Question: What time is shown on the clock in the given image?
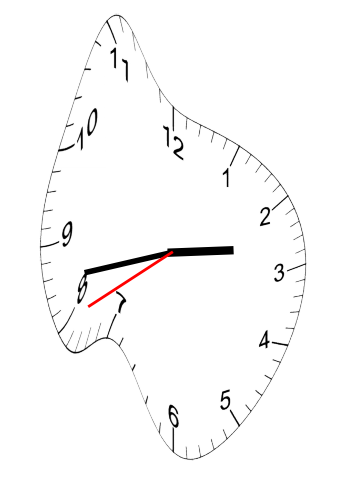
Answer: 02:42:40